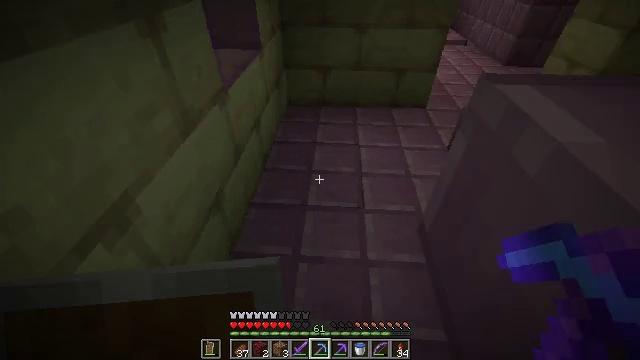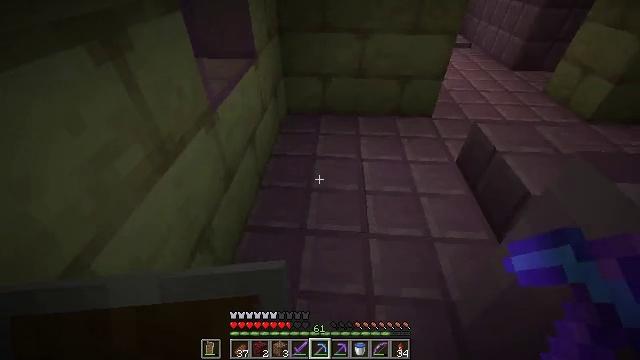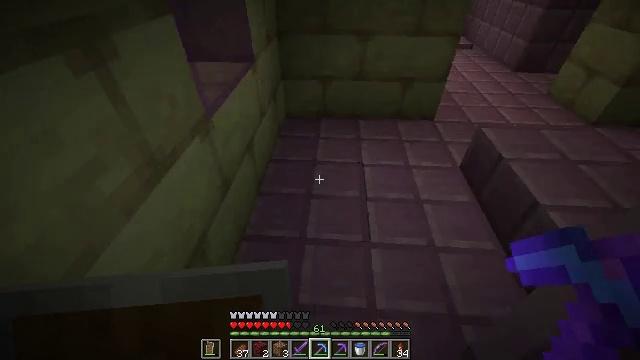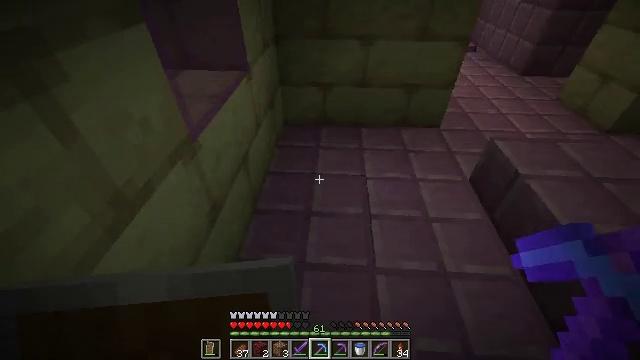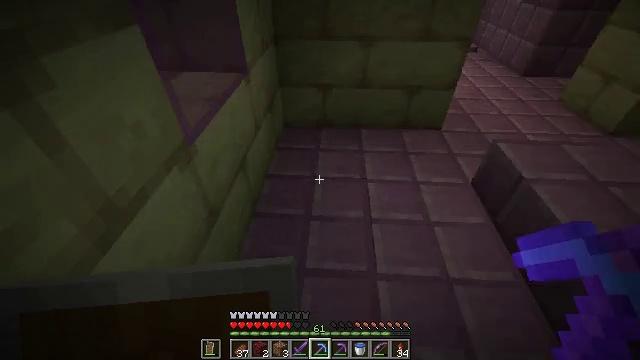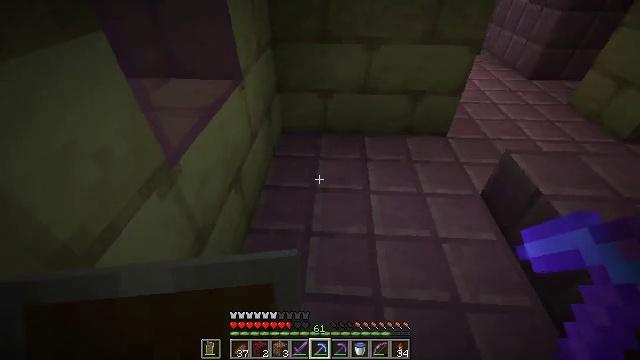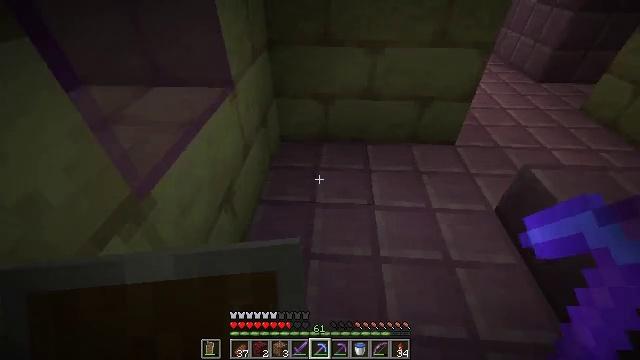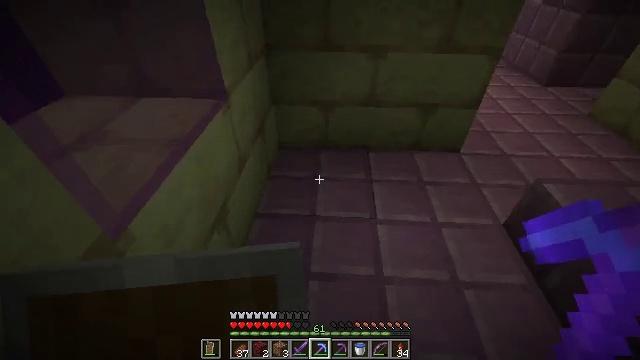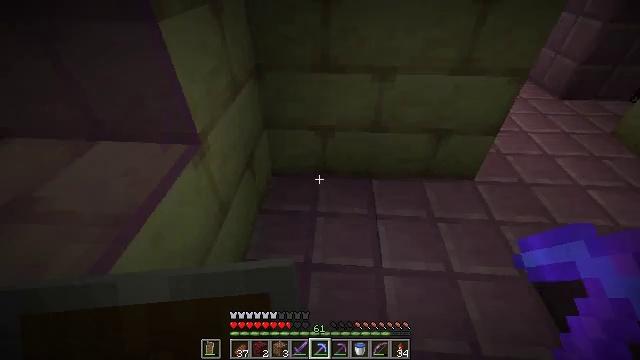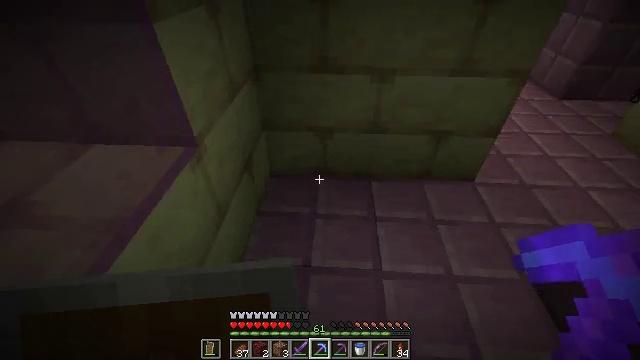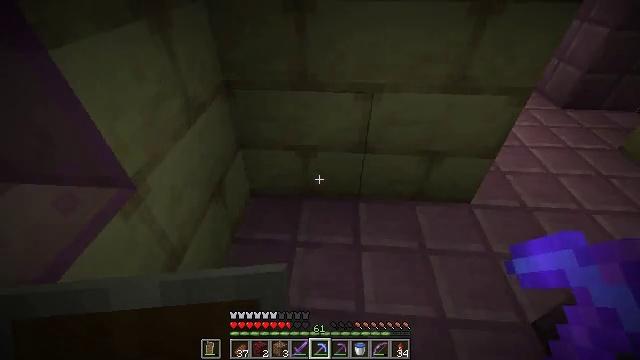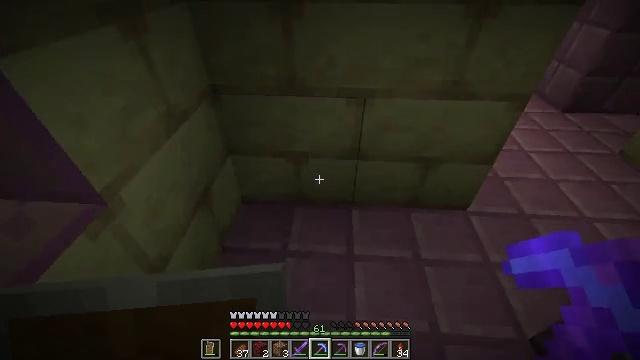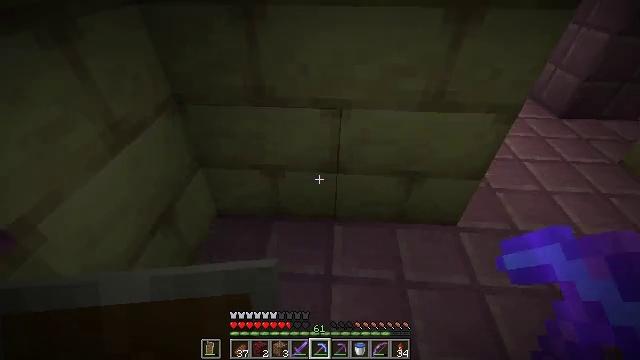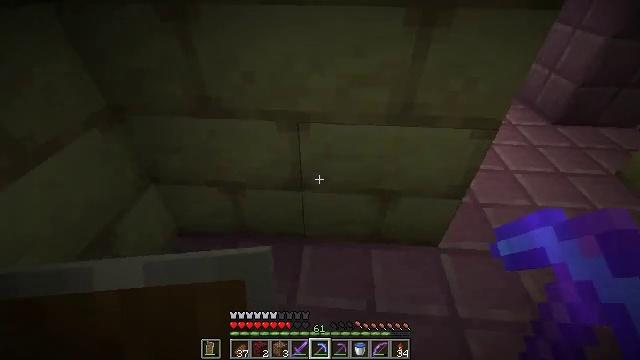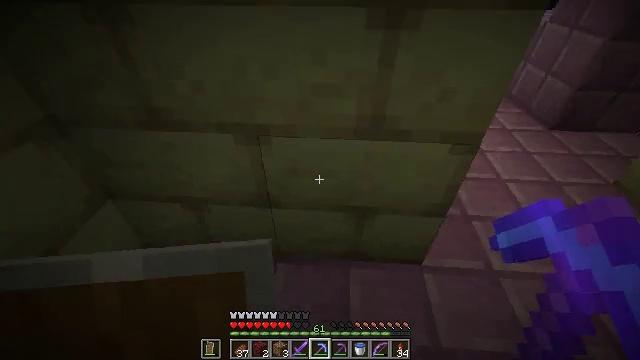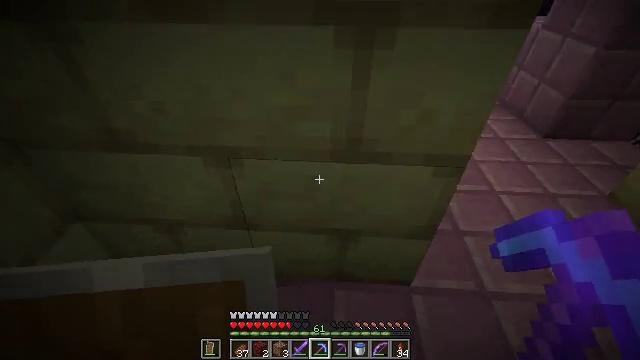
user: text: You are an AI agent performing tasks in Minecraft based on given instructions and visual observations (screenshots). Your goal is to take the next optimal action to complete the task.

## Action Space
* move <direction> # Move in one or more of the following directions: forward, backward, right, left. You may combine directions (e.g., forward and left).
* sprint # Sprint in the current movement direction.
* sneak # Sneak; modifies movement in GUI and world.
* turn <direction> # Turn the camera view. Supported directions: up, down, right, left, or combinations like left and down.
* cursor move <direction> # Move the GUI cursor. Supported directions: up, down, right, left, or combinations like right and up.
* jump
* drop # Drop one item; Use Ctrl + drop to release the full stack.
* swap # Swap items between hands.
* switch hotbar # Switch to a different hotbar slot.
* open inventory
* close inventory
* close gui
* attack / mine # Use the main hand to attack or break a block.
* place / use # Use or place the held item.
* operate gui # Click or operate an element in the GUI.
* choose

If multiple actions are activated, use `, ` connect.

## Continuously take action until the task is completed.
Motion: motion action
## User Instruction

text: Destroy the end rod to pick it up.
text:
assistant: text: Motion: move forward and move right
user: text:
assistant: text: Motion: move forward and move right
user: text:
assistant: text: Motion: move forward and move right
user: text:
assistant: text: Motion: move forward and move right
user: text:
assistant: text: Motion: move forward
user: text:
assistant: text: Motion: move forward
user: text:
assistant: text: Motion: move forward
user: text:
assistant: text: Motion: move forward
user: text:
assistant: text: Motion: move forward and move right
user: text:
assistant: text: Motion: move forward and move right
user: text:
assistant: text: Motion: move forward and move right
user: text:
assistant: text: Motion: move forward and move right
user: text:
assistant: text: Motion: move forward and move right
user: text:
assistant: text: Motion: move forward and move right
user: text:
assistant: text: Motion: move forward and move right
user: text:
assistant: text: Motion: move forward and move right, turn right and up
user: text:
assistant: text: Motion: move forward and move right, turn up
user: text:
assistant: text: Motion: move forward and move right, turn up
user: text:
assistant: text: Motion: move forward and move right, turn up
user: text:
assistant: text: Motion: move right, turn up
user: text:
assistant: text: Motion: move right, turn up
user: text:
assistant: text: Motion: move right, turn up
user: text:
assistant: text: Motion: turn up
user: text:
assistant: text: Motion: turn up
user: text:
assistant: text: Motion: no_op
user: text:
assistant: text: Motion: no_op
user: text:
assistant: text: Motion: no_op
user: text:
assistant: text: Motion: no_op
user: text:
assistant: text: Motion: no_op
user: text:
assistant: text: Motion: no_op